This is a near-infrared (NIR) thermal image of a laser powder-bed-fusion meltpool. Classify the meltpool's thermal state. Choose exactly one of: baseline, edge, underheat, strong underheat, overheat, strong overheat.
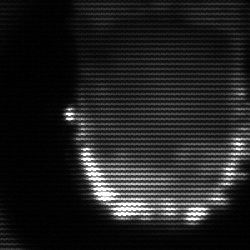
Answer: baseline